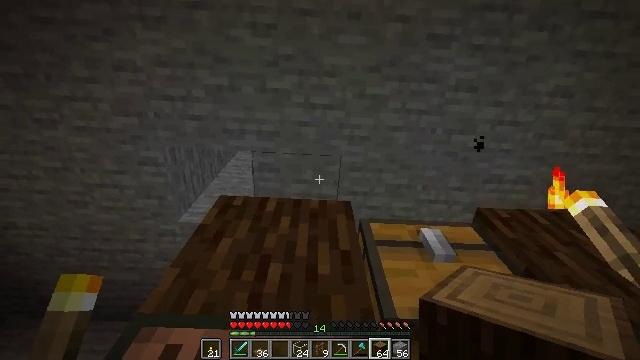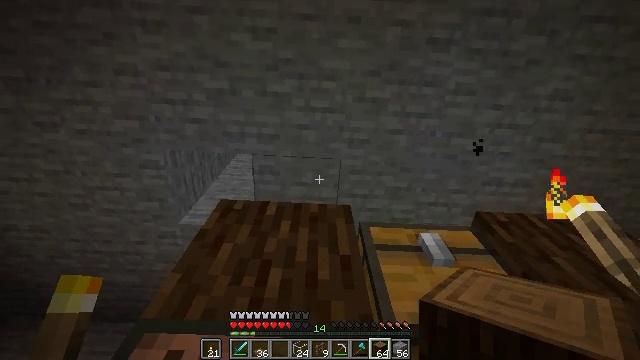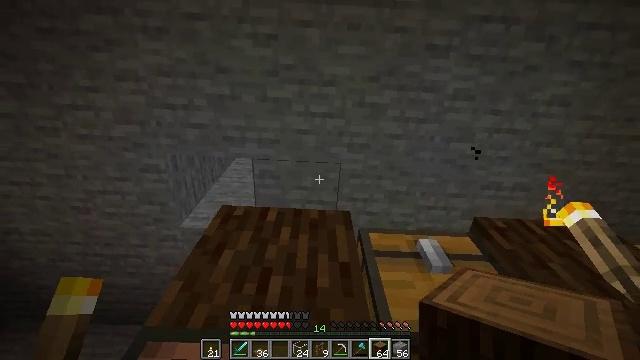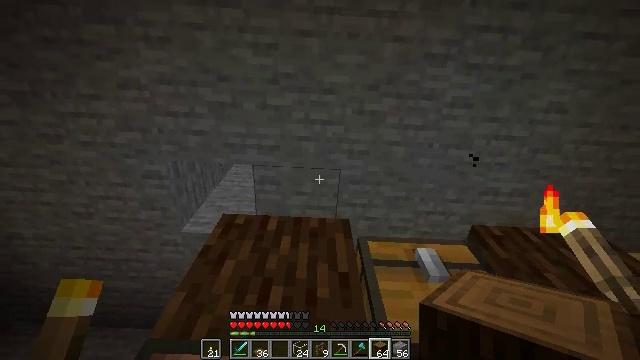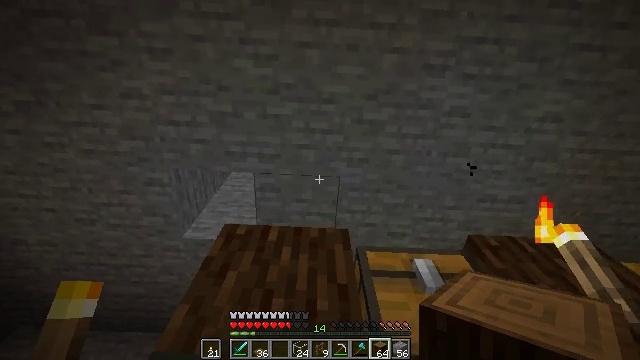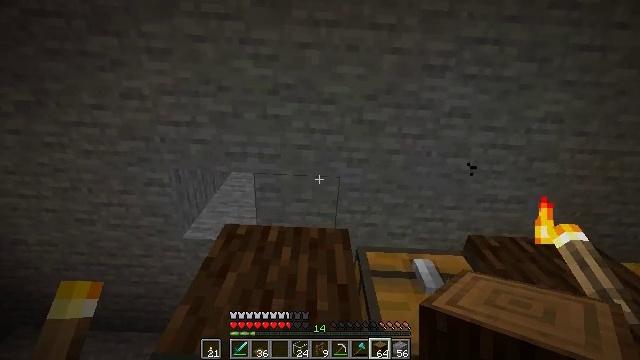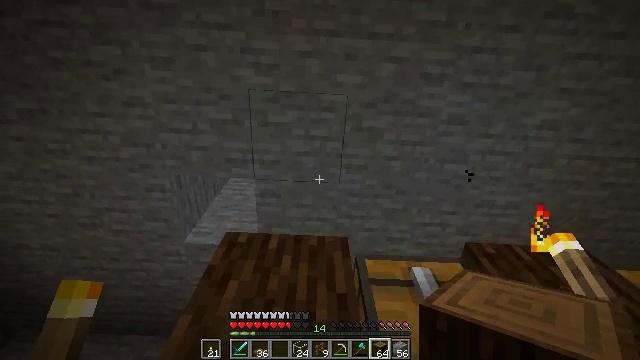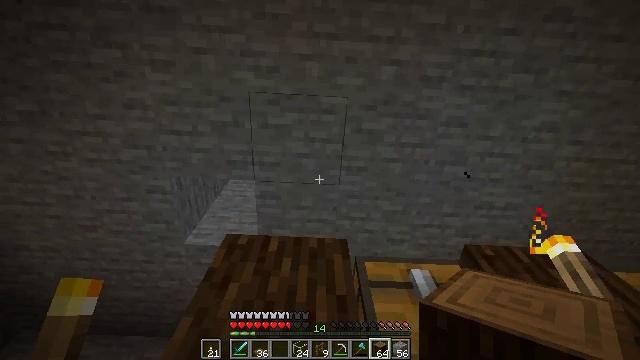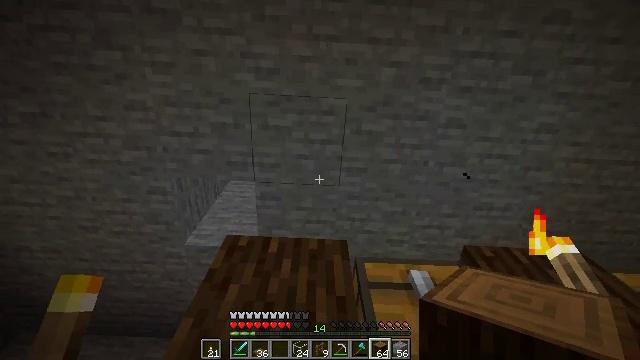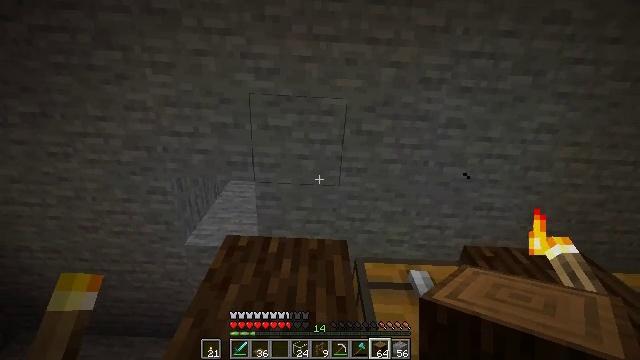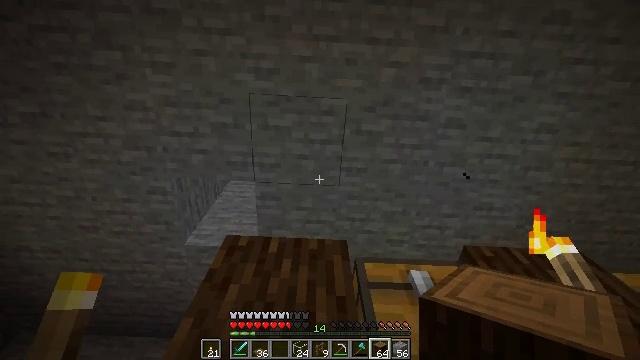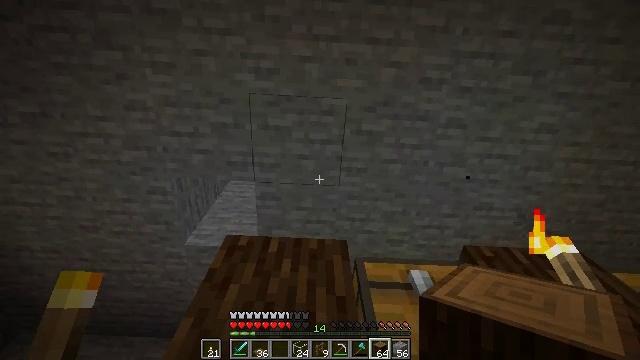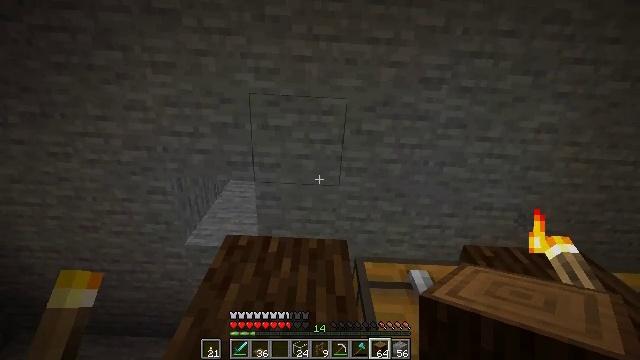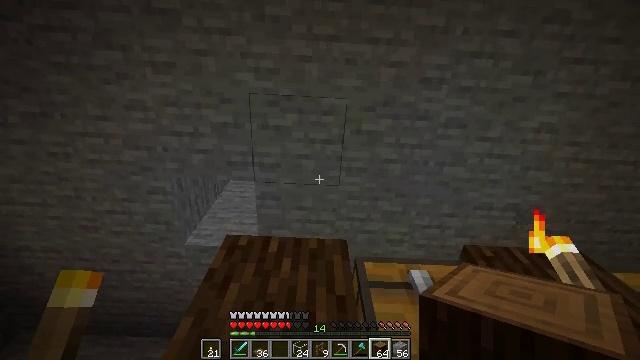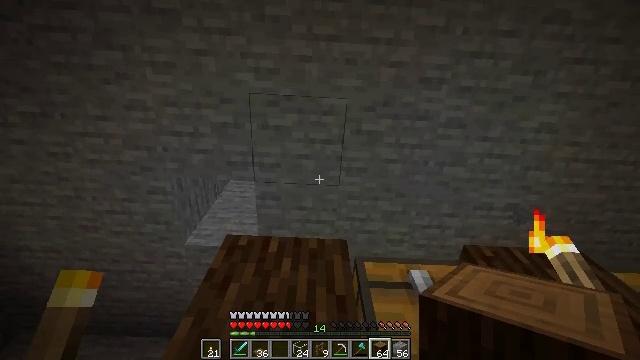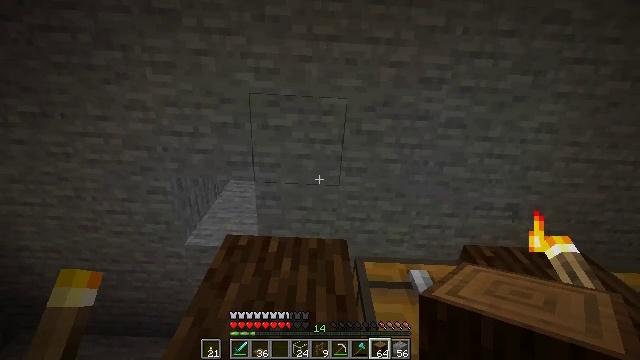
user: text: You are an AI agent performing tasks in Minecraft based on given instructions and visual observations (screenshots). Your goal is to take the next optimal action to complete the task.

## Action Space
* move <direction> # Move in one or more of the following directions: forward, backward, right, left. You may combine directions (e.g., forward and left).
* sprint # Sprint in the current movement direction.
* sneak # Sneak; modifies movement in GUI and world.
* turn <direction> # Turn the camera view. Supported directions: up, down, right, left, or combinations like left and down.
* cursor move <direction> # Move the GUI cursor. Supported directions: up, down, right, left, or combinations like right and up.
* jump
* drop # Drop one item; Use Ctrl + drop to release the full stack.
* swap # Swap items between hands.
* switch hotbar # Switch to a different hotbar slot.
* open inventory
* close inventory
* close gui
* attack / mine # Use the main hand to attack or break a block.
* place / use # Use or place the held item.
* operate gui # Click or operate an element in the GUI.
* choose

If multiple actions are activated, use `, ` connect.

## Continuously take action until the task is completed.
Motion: motion action
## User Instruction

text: Interact with the crafting table and make spruce stairs.
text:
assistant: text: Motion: move back, sneak
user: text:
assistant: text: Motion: move back, sneak
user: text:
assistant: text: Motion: move back, sneak
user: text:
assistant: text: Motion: move back, sneak
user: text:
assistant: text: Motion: move back, sneak
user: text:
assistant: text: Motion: sneak
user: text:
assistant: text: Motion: sneak
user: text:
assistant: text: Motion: sneak
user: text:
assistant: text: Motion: sneak
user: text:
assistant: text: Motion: sneak
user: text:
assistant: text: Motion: sneak
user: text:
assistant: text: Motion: sneak
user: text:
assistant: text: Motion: sneak
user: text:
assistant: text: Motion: sneak
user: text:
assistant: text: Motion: sneak
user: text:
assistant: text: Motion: sneak
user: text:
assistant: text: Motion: move back, sneak
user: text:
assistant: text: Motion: sneak
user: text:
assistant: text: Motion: sneak
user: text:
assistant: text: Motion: sneak
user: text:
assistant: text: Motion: sneak
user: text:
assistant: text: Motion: sneak
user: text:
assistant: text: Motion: sneak
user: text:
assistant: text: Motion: sneak
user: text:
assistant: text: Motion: sneak
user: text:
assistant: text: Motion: sneak
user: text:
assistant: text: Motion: sneak
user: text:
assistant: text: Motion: sneak
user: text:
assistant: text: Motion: sneak
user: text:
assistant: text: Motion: sneak